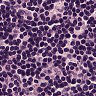
Metastatic tissue present: no